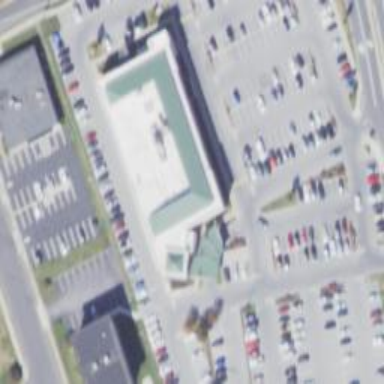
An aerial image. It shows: Commercial building.